Brain MRI, t1w sequence, axial 2D slice.
Patient: age 43, sex F, weight 78 kg, height 1.78 m
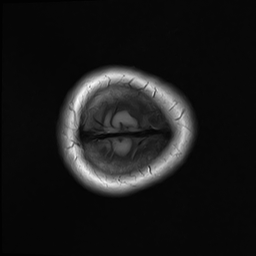